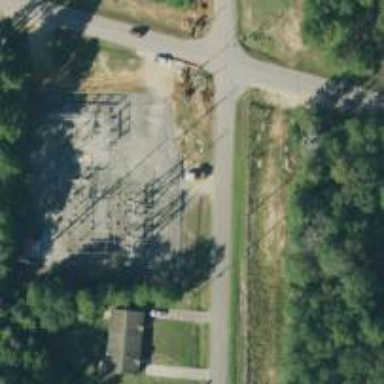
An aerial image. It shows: Outdoor power substation surrounded by fence. The substation is specifically for distribution purposes.